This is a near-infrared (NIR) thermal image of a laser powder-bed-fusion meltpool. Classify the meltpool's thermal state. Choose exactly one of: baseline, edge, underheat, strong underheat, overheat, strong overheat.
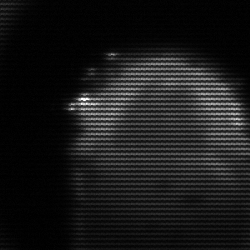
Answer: edge